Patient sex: M
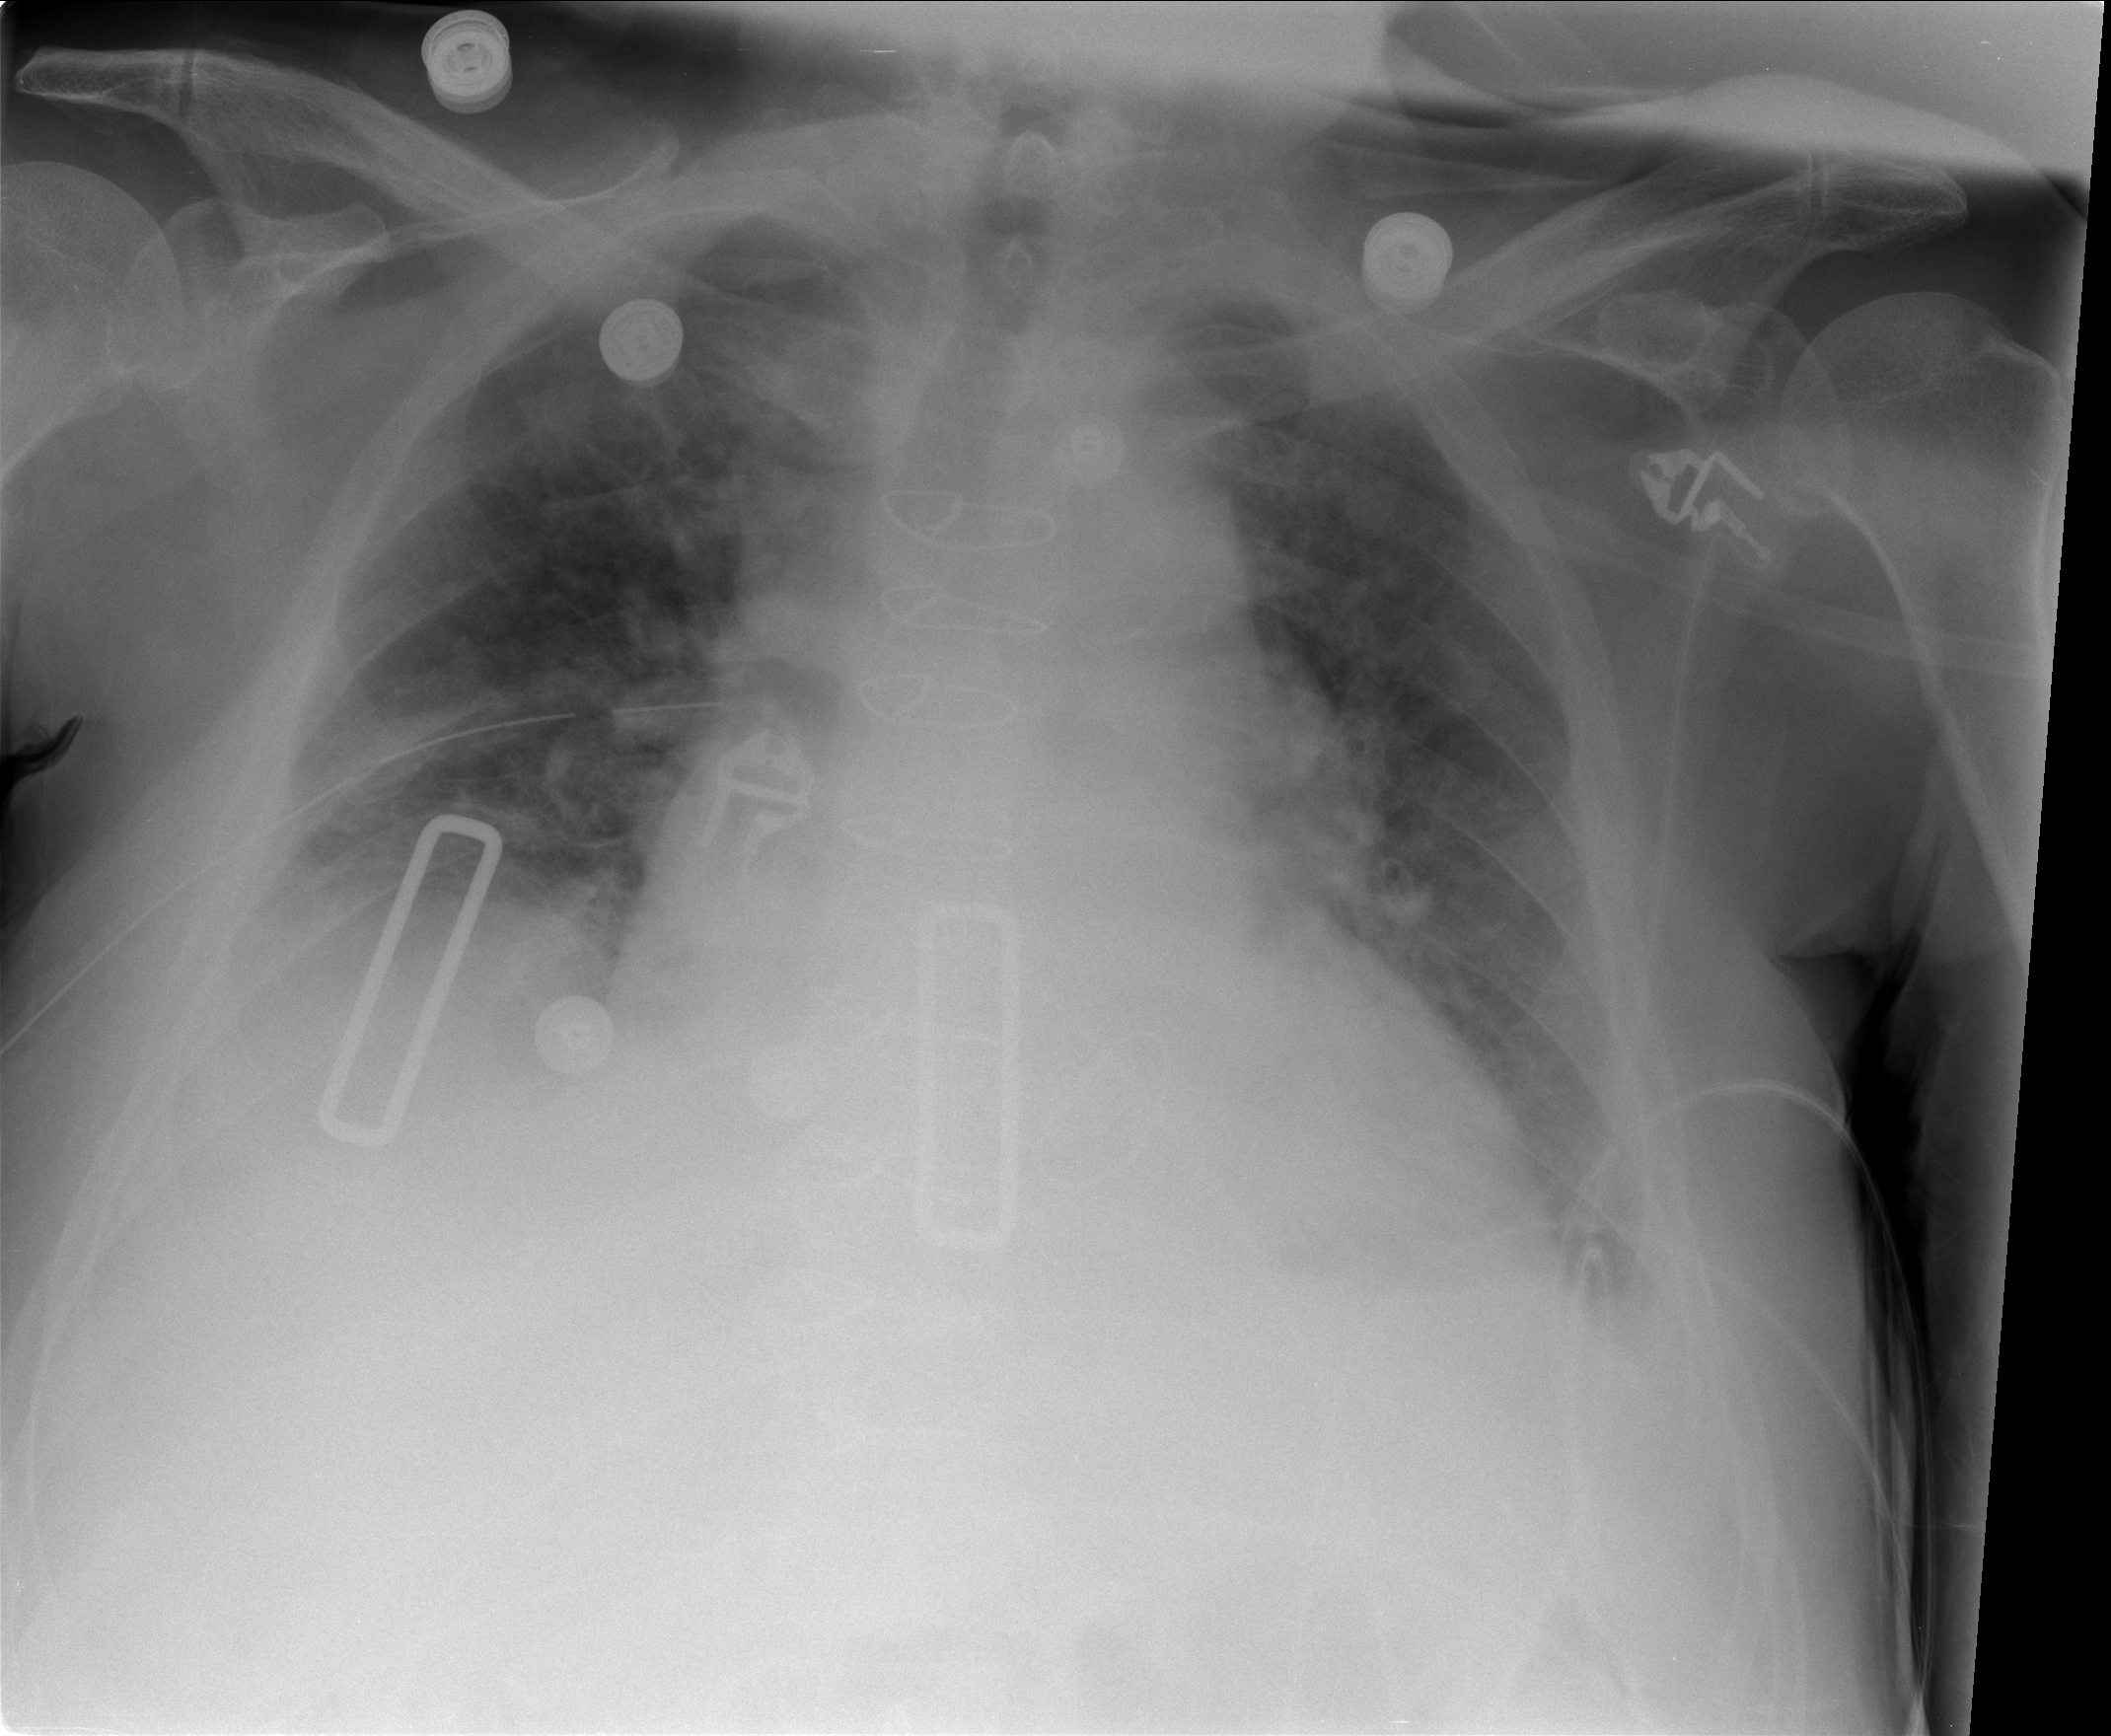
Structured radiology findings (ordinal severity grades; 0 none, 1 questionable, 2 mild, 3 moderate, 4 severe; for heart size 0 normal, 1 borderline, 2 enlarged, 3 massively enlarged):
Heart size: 0
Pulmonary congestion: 2
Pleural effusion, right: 2
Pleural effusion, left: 1
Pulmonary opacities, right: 1
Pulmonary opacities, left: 1
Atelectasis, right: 2
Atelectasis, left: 0